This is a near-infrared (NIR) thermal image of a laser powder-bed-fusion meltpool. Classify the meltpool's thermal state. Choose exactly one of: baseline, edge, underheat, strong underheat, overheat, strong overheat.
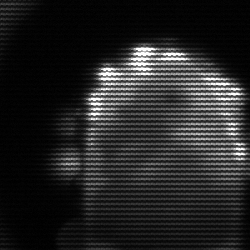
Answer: baseline